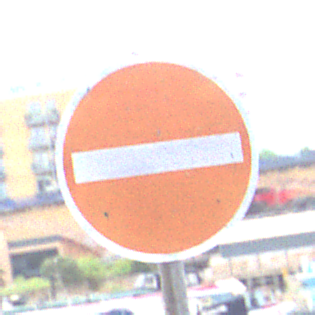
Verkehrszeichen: VerbotDerEinfahrt
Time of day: MorningAfternoon
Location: Outdoor (Urban)
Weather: Overcast
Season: NotSpecified
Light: Natural